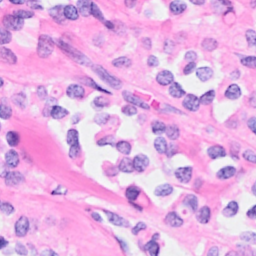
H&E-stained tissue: Breast